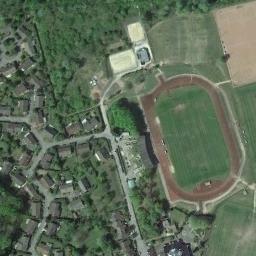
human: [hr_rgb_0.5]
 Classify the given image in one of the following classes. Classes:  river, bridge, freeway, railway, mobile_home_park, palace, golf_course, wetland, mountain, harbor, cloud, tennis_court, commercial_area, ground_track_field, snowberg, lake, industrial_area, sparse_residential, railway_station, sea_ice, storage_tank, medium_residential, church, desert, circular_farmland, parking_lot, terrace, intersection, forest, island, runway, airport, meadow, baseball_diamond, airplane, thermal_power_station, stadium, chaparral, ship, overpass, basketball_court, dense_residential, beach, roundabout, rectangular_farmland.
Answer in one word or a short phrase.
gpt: ground_track_field